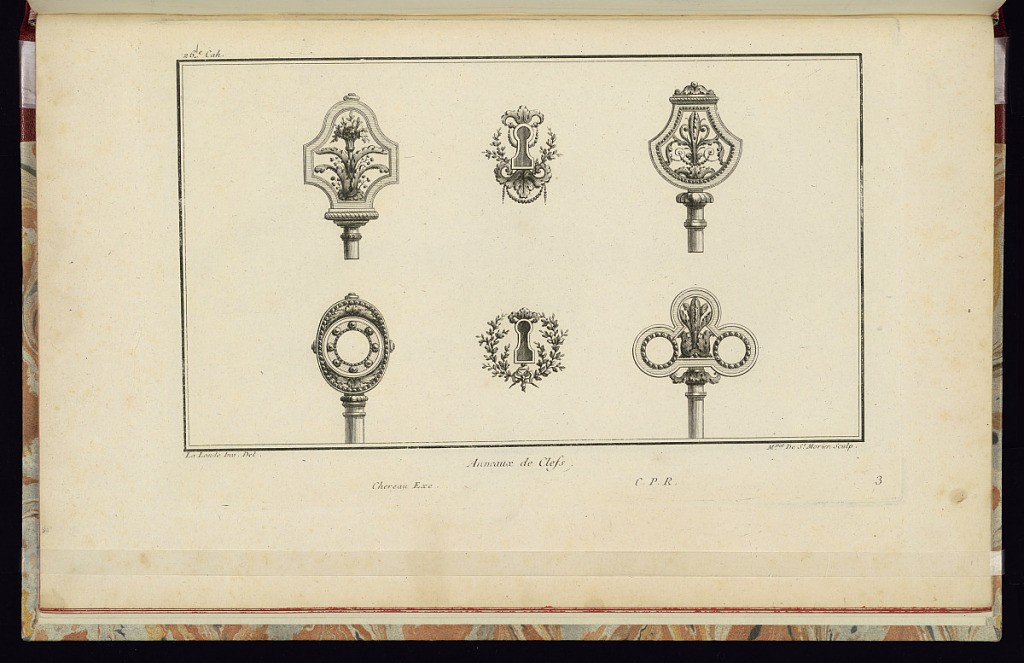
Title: Anneaux de Clefs
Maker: Richard de Lalonde, French, active 1780–96
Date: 1775-1784
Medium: Etching on off-white laid paper
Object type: Print
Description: Designs for four key tops and two key ports. The one at top left features leaves sprouting a basket of flowers; the one at top right has a scrolling leaf motif with a garland of beads; the one at lower left is oval and features varying bead designs; the one at lower right is a trefoil with two parts featuring bead course and the third a stylized leaf. The plate is signed and numbered.